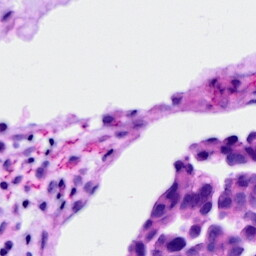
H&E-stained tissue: Ovarian